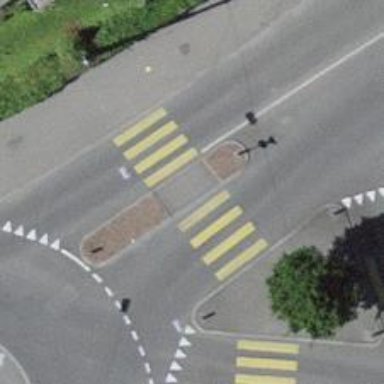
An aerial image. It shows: Uncontrolled crossing with pedestrian island.